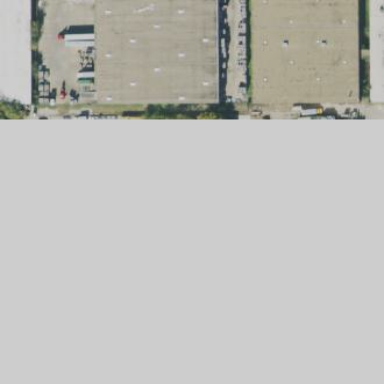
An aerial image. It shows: Warehouse.